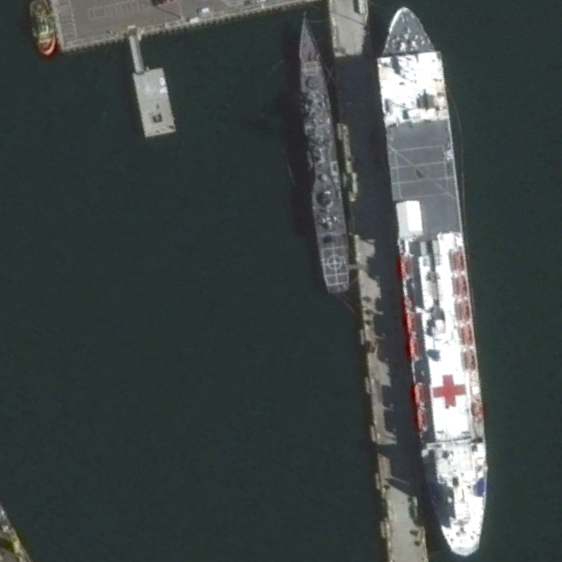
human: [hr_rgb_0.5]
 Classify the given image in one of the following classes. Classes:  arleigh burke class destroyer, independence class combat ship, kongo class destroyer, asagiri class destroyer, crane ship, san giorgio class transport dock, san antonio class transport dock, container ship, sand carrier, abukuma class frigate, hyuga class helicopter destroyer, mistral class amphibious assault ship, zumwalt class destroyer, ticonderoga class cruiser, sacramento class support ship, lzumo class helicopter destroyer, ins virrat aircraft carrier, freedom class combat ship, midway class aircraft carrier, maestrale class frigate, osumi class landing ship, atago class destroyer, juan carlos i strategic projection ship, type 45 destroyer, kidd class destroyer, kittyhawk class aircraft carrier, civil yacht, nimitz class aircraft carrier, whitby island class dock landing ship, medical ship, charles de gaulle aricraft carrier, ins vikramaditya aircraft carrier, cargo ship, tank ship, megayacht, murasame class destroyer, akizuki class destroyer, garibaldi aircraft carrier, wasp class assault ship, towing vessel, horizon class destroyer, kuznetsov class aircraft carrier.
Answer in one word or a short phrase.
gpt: Medical ship